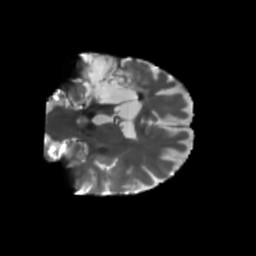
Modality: T2w
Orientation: coronal
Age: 61
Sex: female
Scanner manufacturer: siemens
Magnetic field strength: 3 T
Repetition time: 5.25 s
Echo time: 0.08 s